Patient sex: F
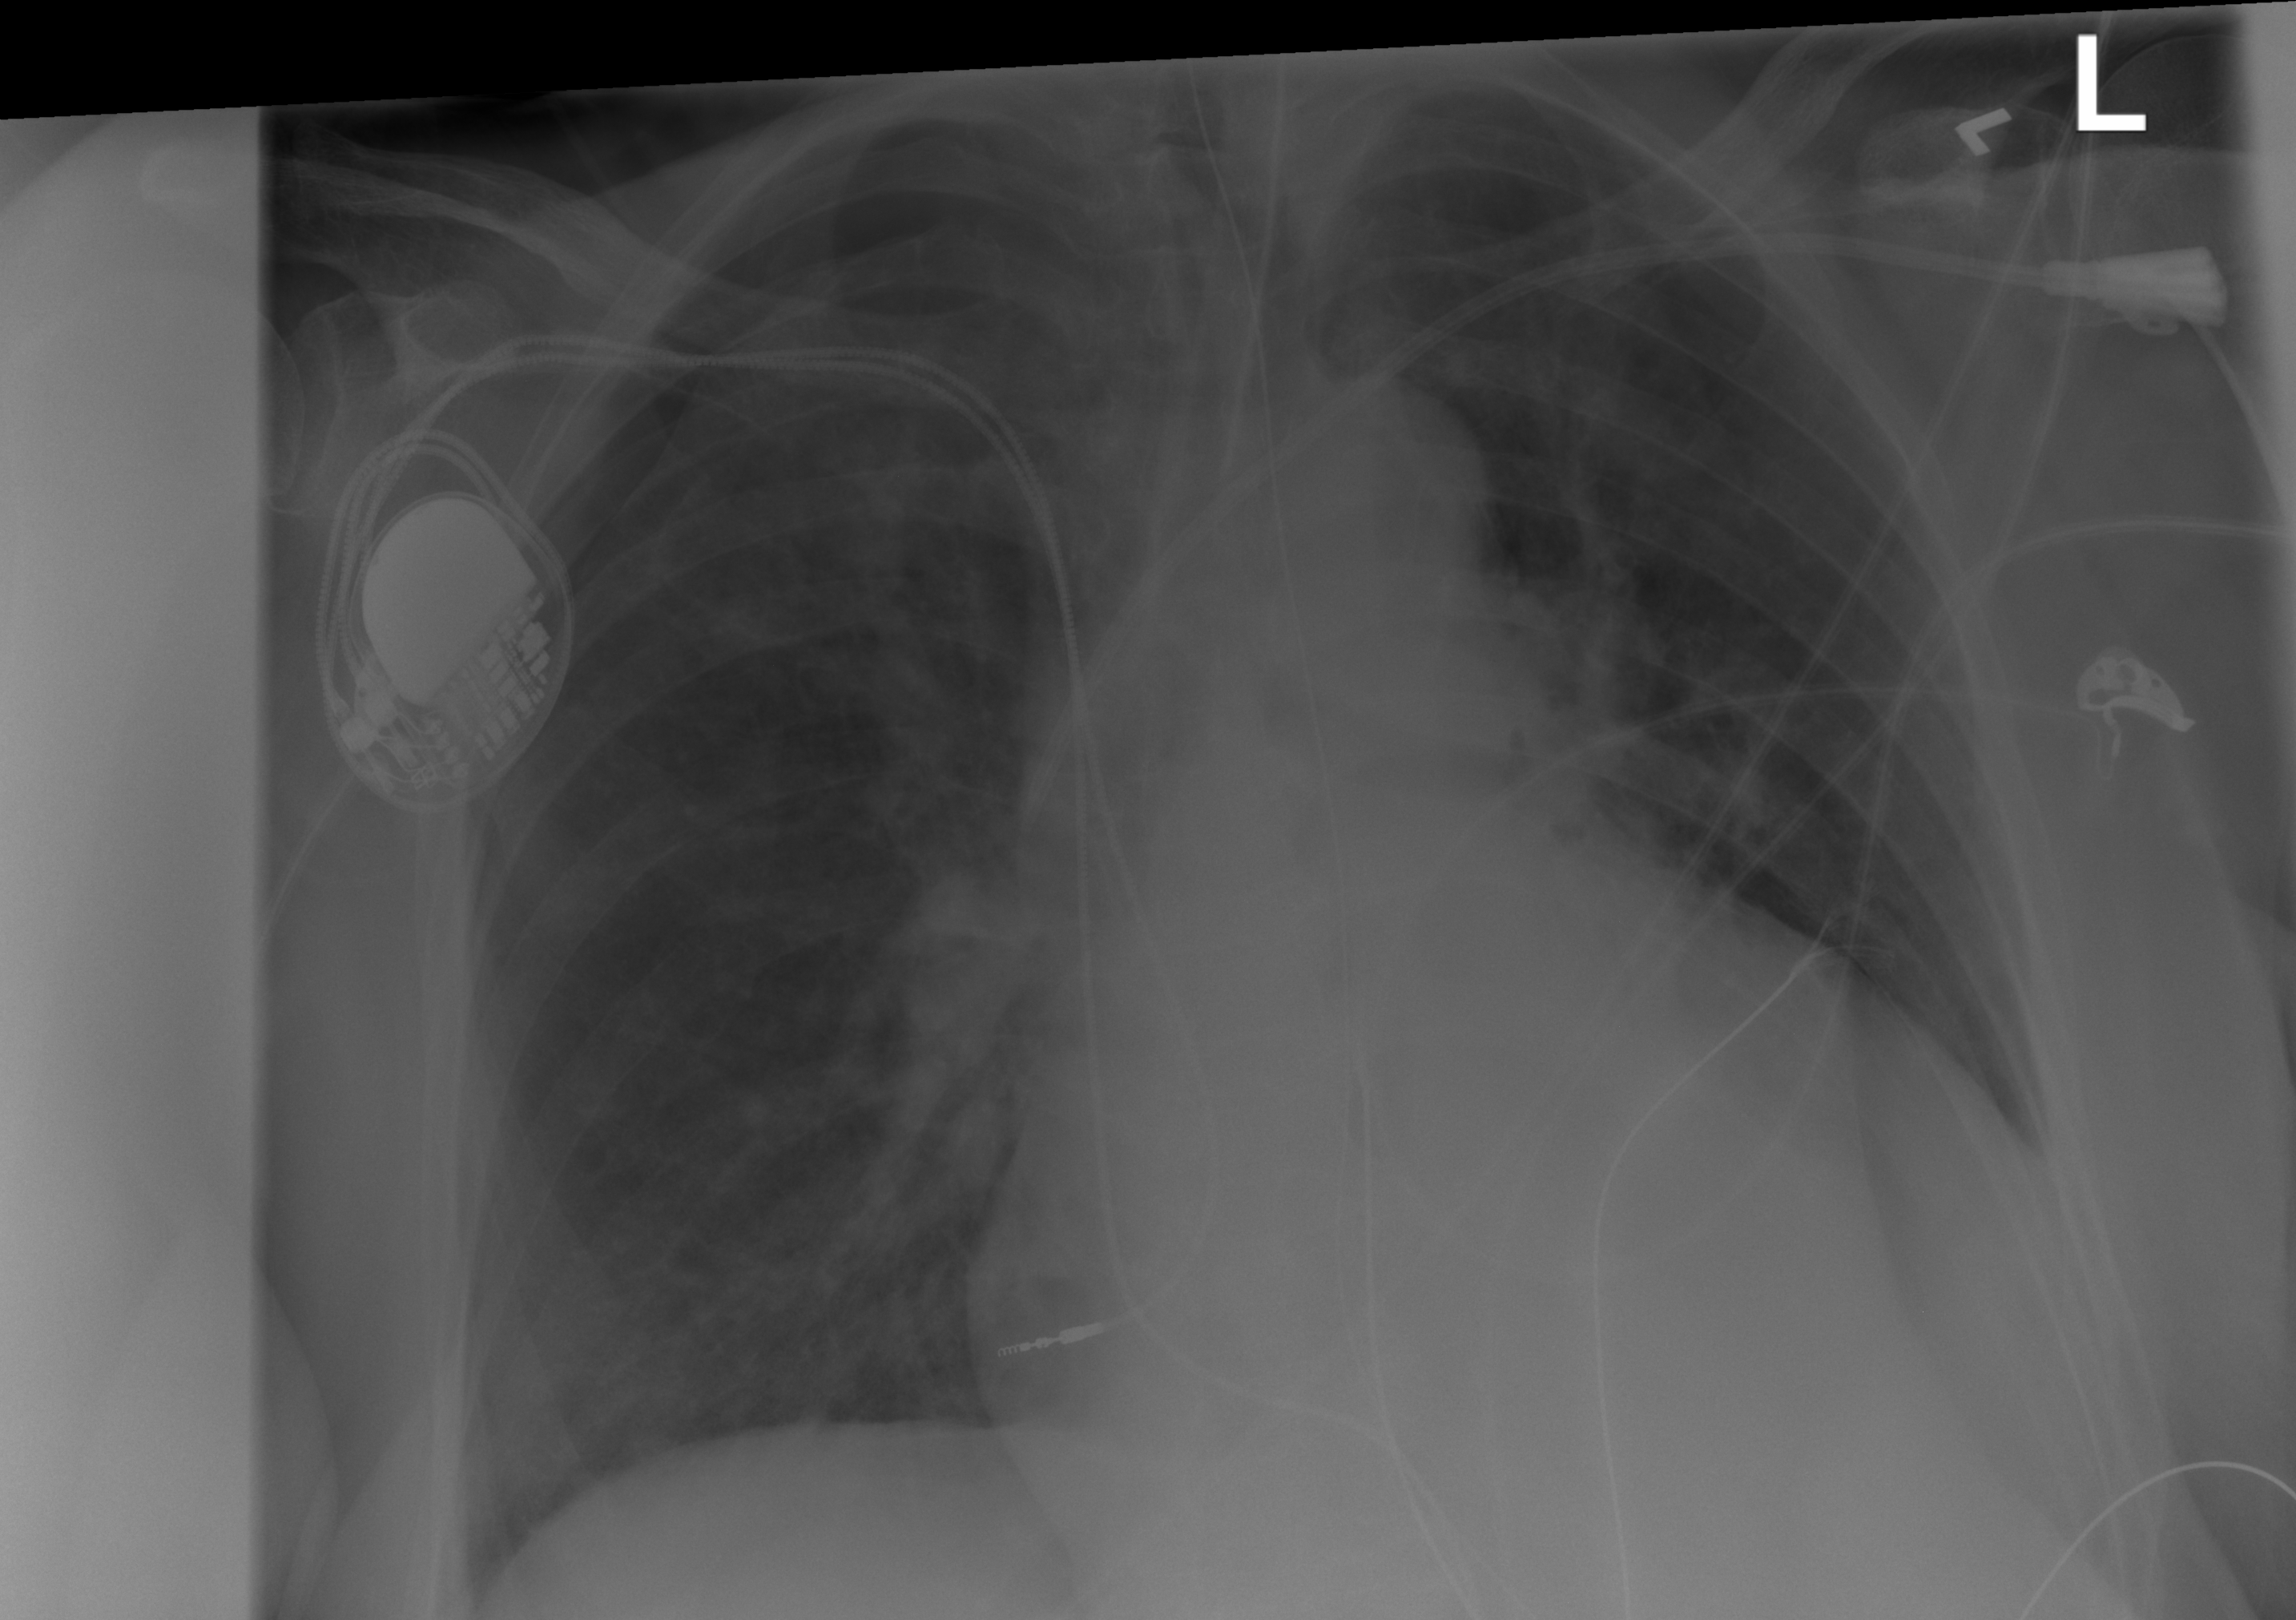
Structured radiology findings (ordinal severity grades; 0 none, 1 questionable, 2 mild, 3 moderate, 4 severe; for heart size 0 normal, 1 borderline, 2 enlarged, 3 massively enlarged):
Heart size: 3
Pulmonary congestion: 2
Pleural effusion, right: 0
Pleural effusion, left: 0
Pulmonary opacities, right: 0
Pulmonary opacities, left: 0
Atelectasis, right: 0
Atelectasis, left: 0